Question: I recently added a 'tooltip description' column to an attribute. I used this following code
'''
$fieldset->addField('tooltip', 'text', array(
'name' => 'tooltip',
'label' => Mage::helper('catalog')->__('Tooltip'),
'title' => Mage::helper('catalog')->__('Tooltip')
));
'''
to add a field in my 'app\code\core\Mage\Adminhtml\Block\Catalog\Product\Attribute\Edit\Tab\Main.php'. This adds the extra field to the attribute-edit screen. I also added a column with type TEXT in the 'eav_attribute' table to make sure the property gets saved when editing your attribute. And it worked perfectly in the backend. See the following Image:

Now I want to show the value in frontend where the attributes value are shown....say in attributes.phtml page. So what is the code to dispaly it in frontend.
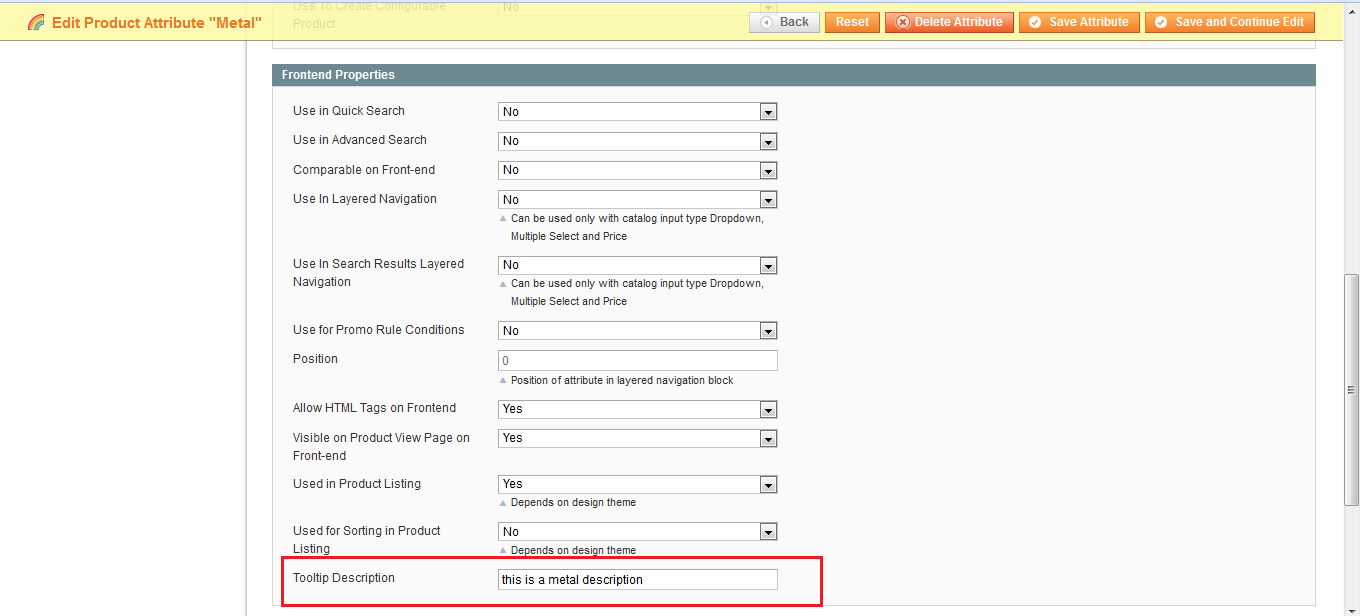
Answer: Try following
'''
<?php
foreach ($this->getAttributes() as $_attribute){
echo $_attribute->getTooltip();
}
?>
'''
'''
$attribute_code = $_data['code'];
$attribute_details = Mage::getSingleton("eav/config")->getAttribute('catalog_product', $attribute_code);
$attribute = $attribute_details->getData(); // returns array
echo "<pre>";
print_r($attribute);
'''